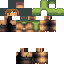
A male human skin with medium skin, wearing brown long hair dressed in a blue hoodie and black pants, featuring a closed mouth.